Question: What I'm missing here? Not getting proper legend label.
'''
p <- ggplot(mtcars, aes(factor(cyl), mpg))+ geom_boxplot(aes(fill = cyl))
p <- p + labs(fill=expression(paste("Temperature
(", degree ~ F, " )")))
p
'''

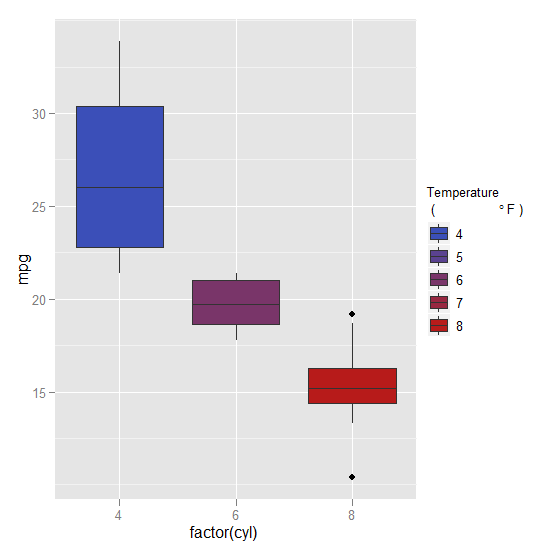
Answer: I do not see any need to use plotmath-paste:
'''
p <- ggplot(mtcars, aes(factor(cyl), mpg))+ geom_boxplot(aes(fill = cyl))
p <- p + labs(fill=expression(atop("Temperature", ( degree~F))))
p
'''
Plus the help(plotmath) page makes clear that "
" does not play well with expressions.